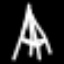
Label: The Eiffel Tower